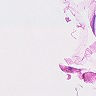
Metastatic tissue present: no